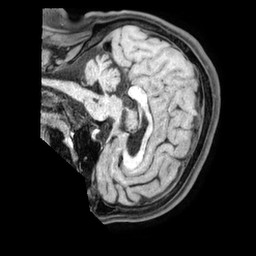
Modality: T1w
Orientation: sagittal
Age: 44
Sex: male
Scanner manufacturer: philips
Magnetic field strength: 1.5 T
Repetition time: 0.6 s
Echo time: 0.02898 s